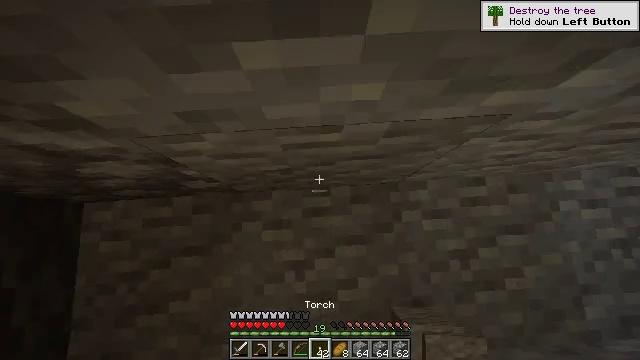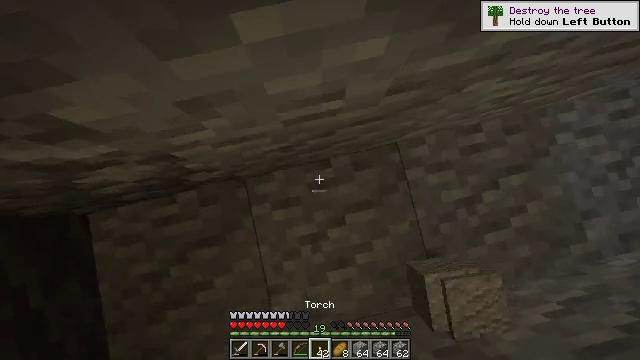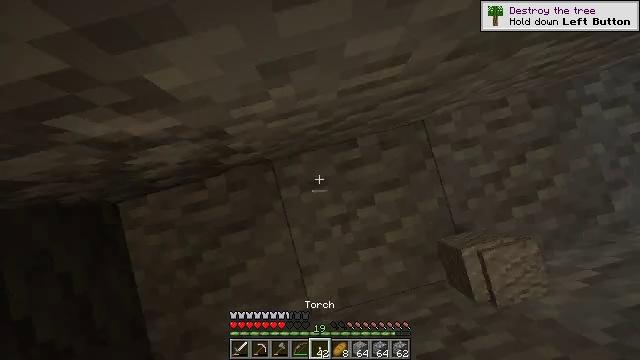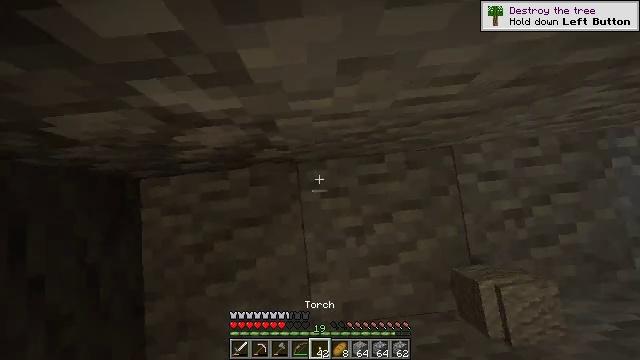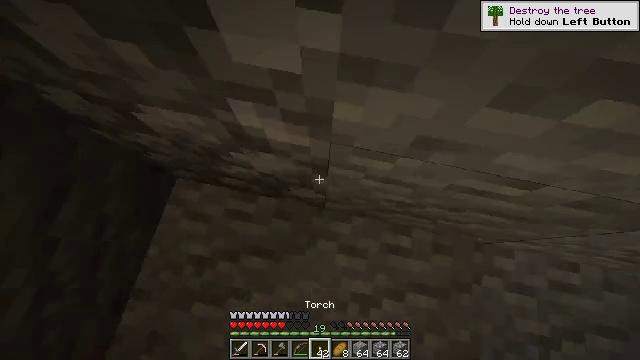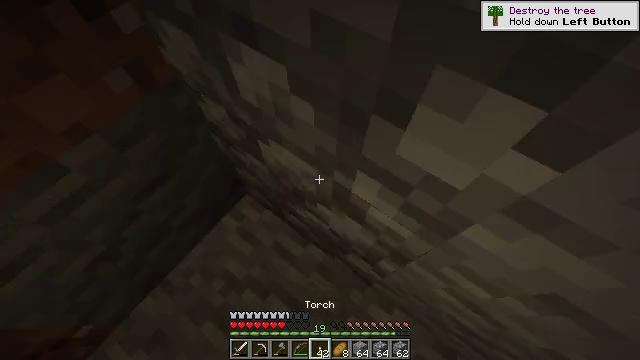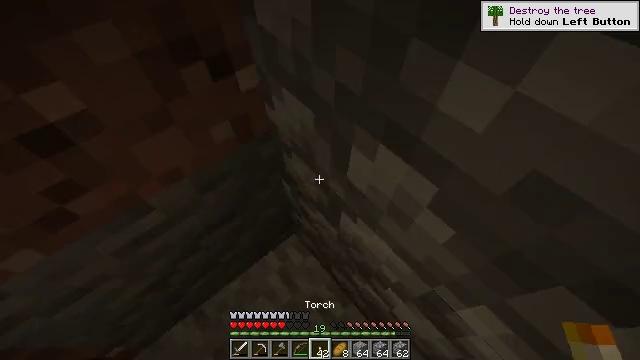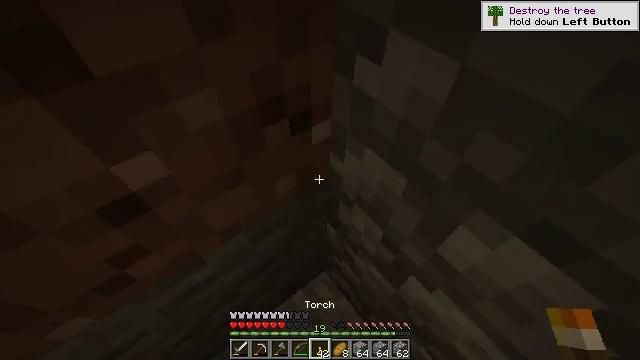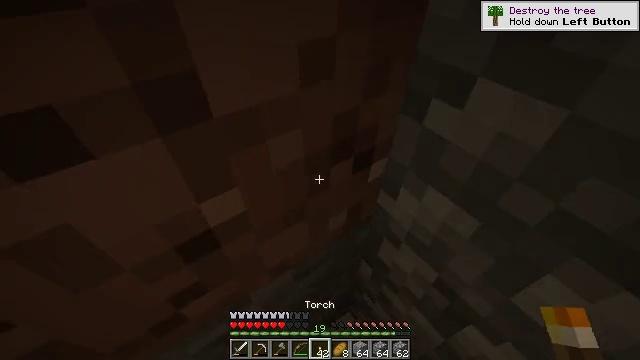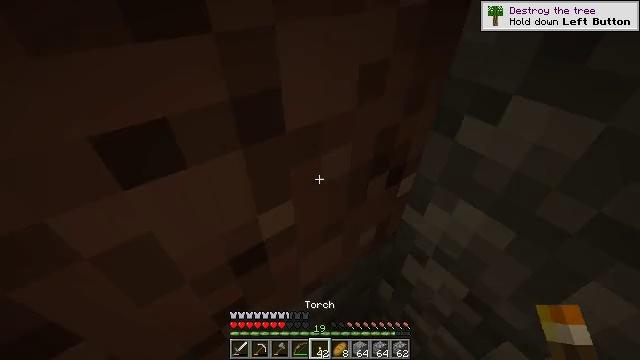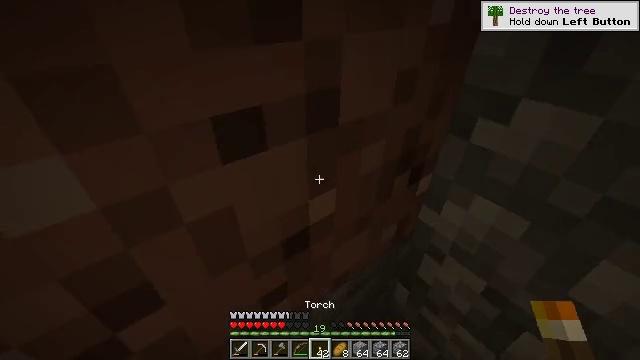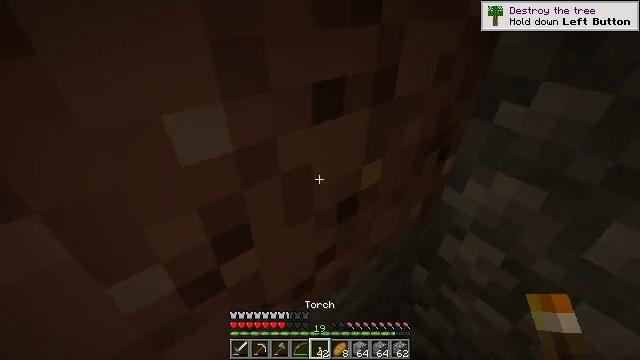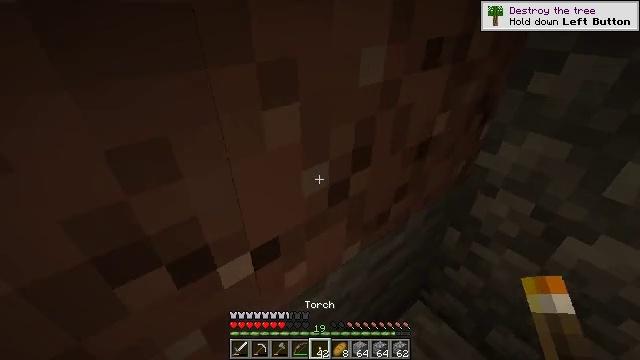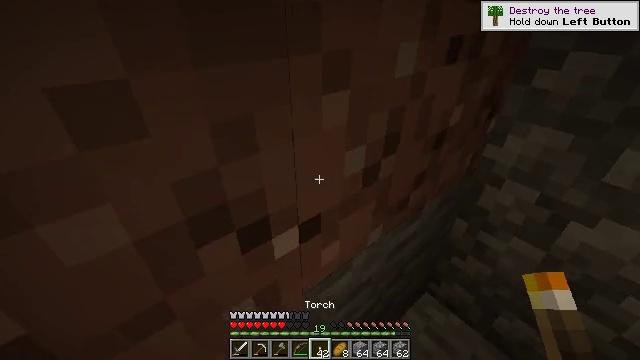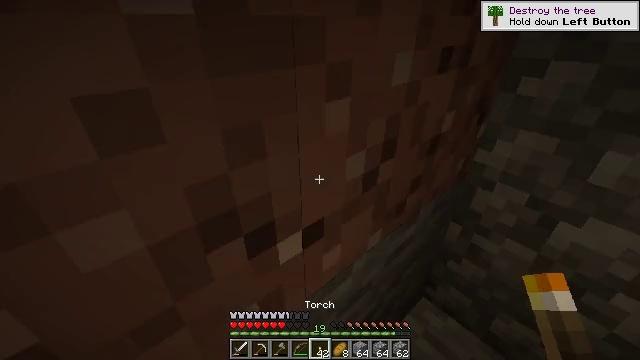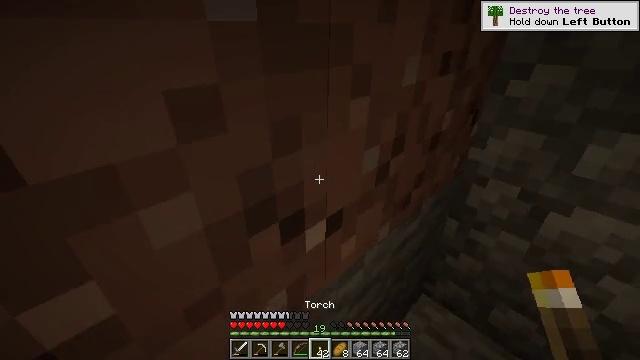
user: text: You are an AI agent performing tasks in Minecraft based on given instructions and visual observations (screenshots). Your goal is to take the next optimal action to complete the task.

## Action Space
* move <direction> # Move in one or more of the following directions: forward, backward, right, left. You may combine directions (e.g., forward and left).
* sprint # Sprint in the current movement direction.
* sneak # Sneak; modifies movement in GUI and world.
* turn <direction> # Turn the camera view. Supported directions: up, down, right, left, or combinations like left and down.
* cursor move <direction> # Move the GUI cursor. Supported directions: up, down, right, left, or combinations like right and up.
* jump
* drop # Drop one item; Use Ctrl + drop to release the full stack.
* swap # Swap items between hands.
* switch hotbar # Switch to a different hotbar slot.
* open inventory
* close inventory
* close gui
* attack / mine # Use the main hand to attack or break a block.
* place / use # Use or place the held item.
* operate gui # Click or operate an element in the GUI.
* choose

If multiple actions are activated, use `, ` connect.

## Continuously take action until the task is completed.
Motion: motion action
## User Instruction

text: Break the cobblestone to create a path.
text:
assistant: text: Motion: move forward and move left, turn right and down
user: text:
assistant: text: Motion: move forward and move left, turn right and down
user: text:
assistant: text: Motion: move forward and move left, turn left and up
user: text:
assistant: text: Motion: move forward and move left, turn left and up
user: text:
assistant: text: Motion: move forward and move left, turn left and up
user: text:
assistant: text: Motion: move forward and move left, turn left and up
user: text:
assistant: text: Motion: move left, turn left and up
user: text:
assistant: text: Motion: move left, turn left and up
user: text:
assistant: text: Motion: move left, turn right and up
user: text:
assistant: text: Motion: move left, turn up
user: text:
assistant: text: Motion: move left
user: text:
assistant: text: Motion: move left
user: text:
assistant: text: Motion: move forward and move left, turn right
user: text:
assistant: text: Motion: move forward and move left, turn right and up
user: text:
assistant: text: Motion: move forward and move left, turn right and up
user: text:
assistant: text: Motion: move forward and move left, turn right and up
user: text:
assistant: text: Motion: turn right and up
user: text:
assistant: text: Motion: no_op
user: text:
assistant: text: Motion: no_op
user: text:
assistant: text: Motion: no_op
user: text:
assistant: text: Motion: no_op
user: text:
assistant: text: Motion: move back
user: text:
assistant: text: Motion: move back
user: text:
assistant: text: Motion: move back
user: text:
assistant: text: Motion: move back
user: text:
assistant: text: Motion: move back
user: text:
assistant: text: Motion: move back
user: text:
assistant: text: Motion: no_op
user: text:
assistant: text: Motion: no_op
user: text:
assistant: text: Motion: switch to hotbar 2